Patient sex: M
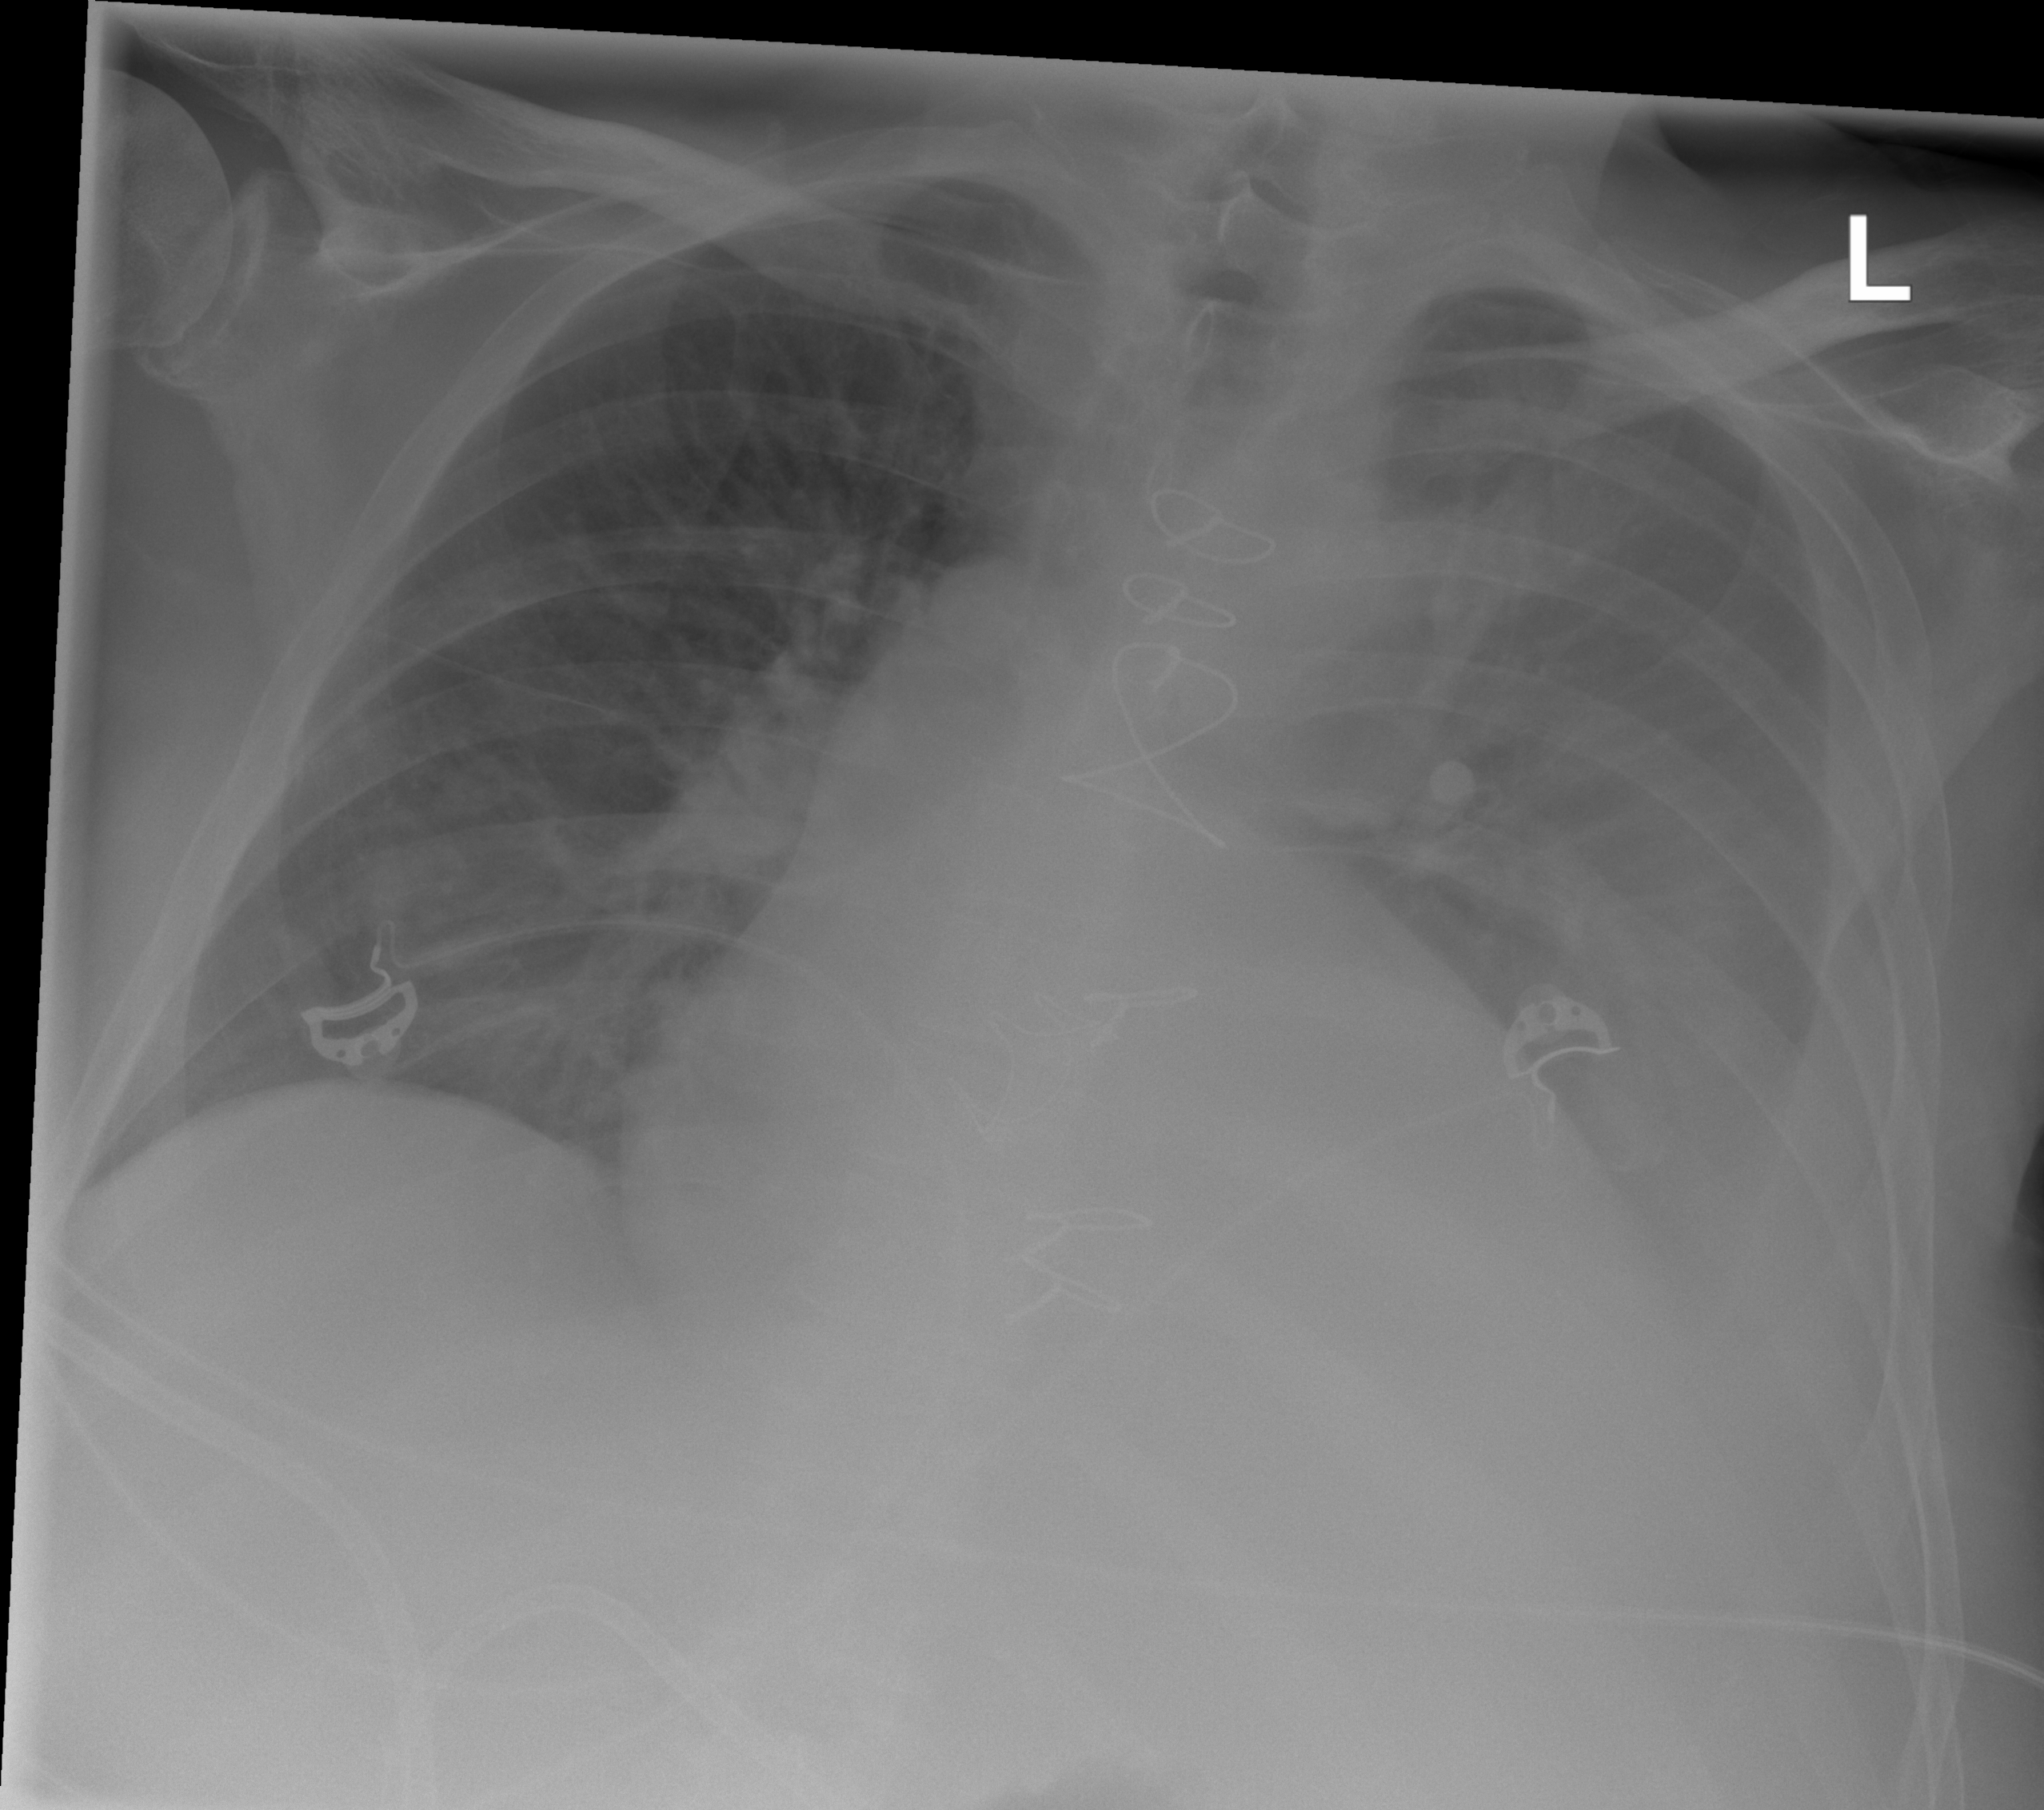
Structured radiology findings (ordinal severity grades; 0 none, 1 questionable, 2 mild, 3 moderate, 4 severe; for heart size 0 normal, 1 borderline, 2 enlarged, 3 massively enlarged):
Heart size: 2
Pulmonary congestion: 0
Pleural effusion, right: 0
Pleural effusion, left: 3
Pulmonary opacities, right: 0
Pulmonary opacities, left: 0
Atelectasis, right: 0
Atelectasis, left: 3